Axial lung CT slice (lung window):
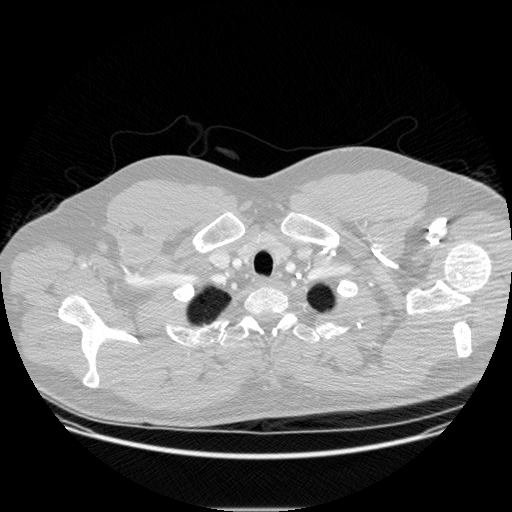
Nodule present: no